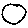
Label: circle